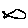
Label: fish